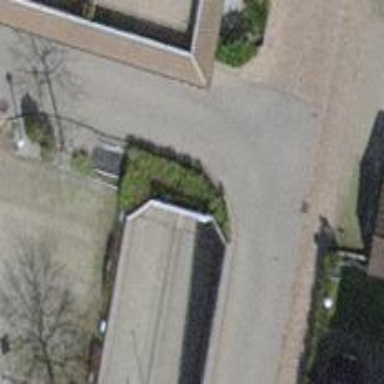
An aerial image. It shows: Concrete driveway designated as service road.